Field crop: maize
Growth stage: 2
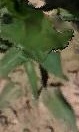
Species: maize